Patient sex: M
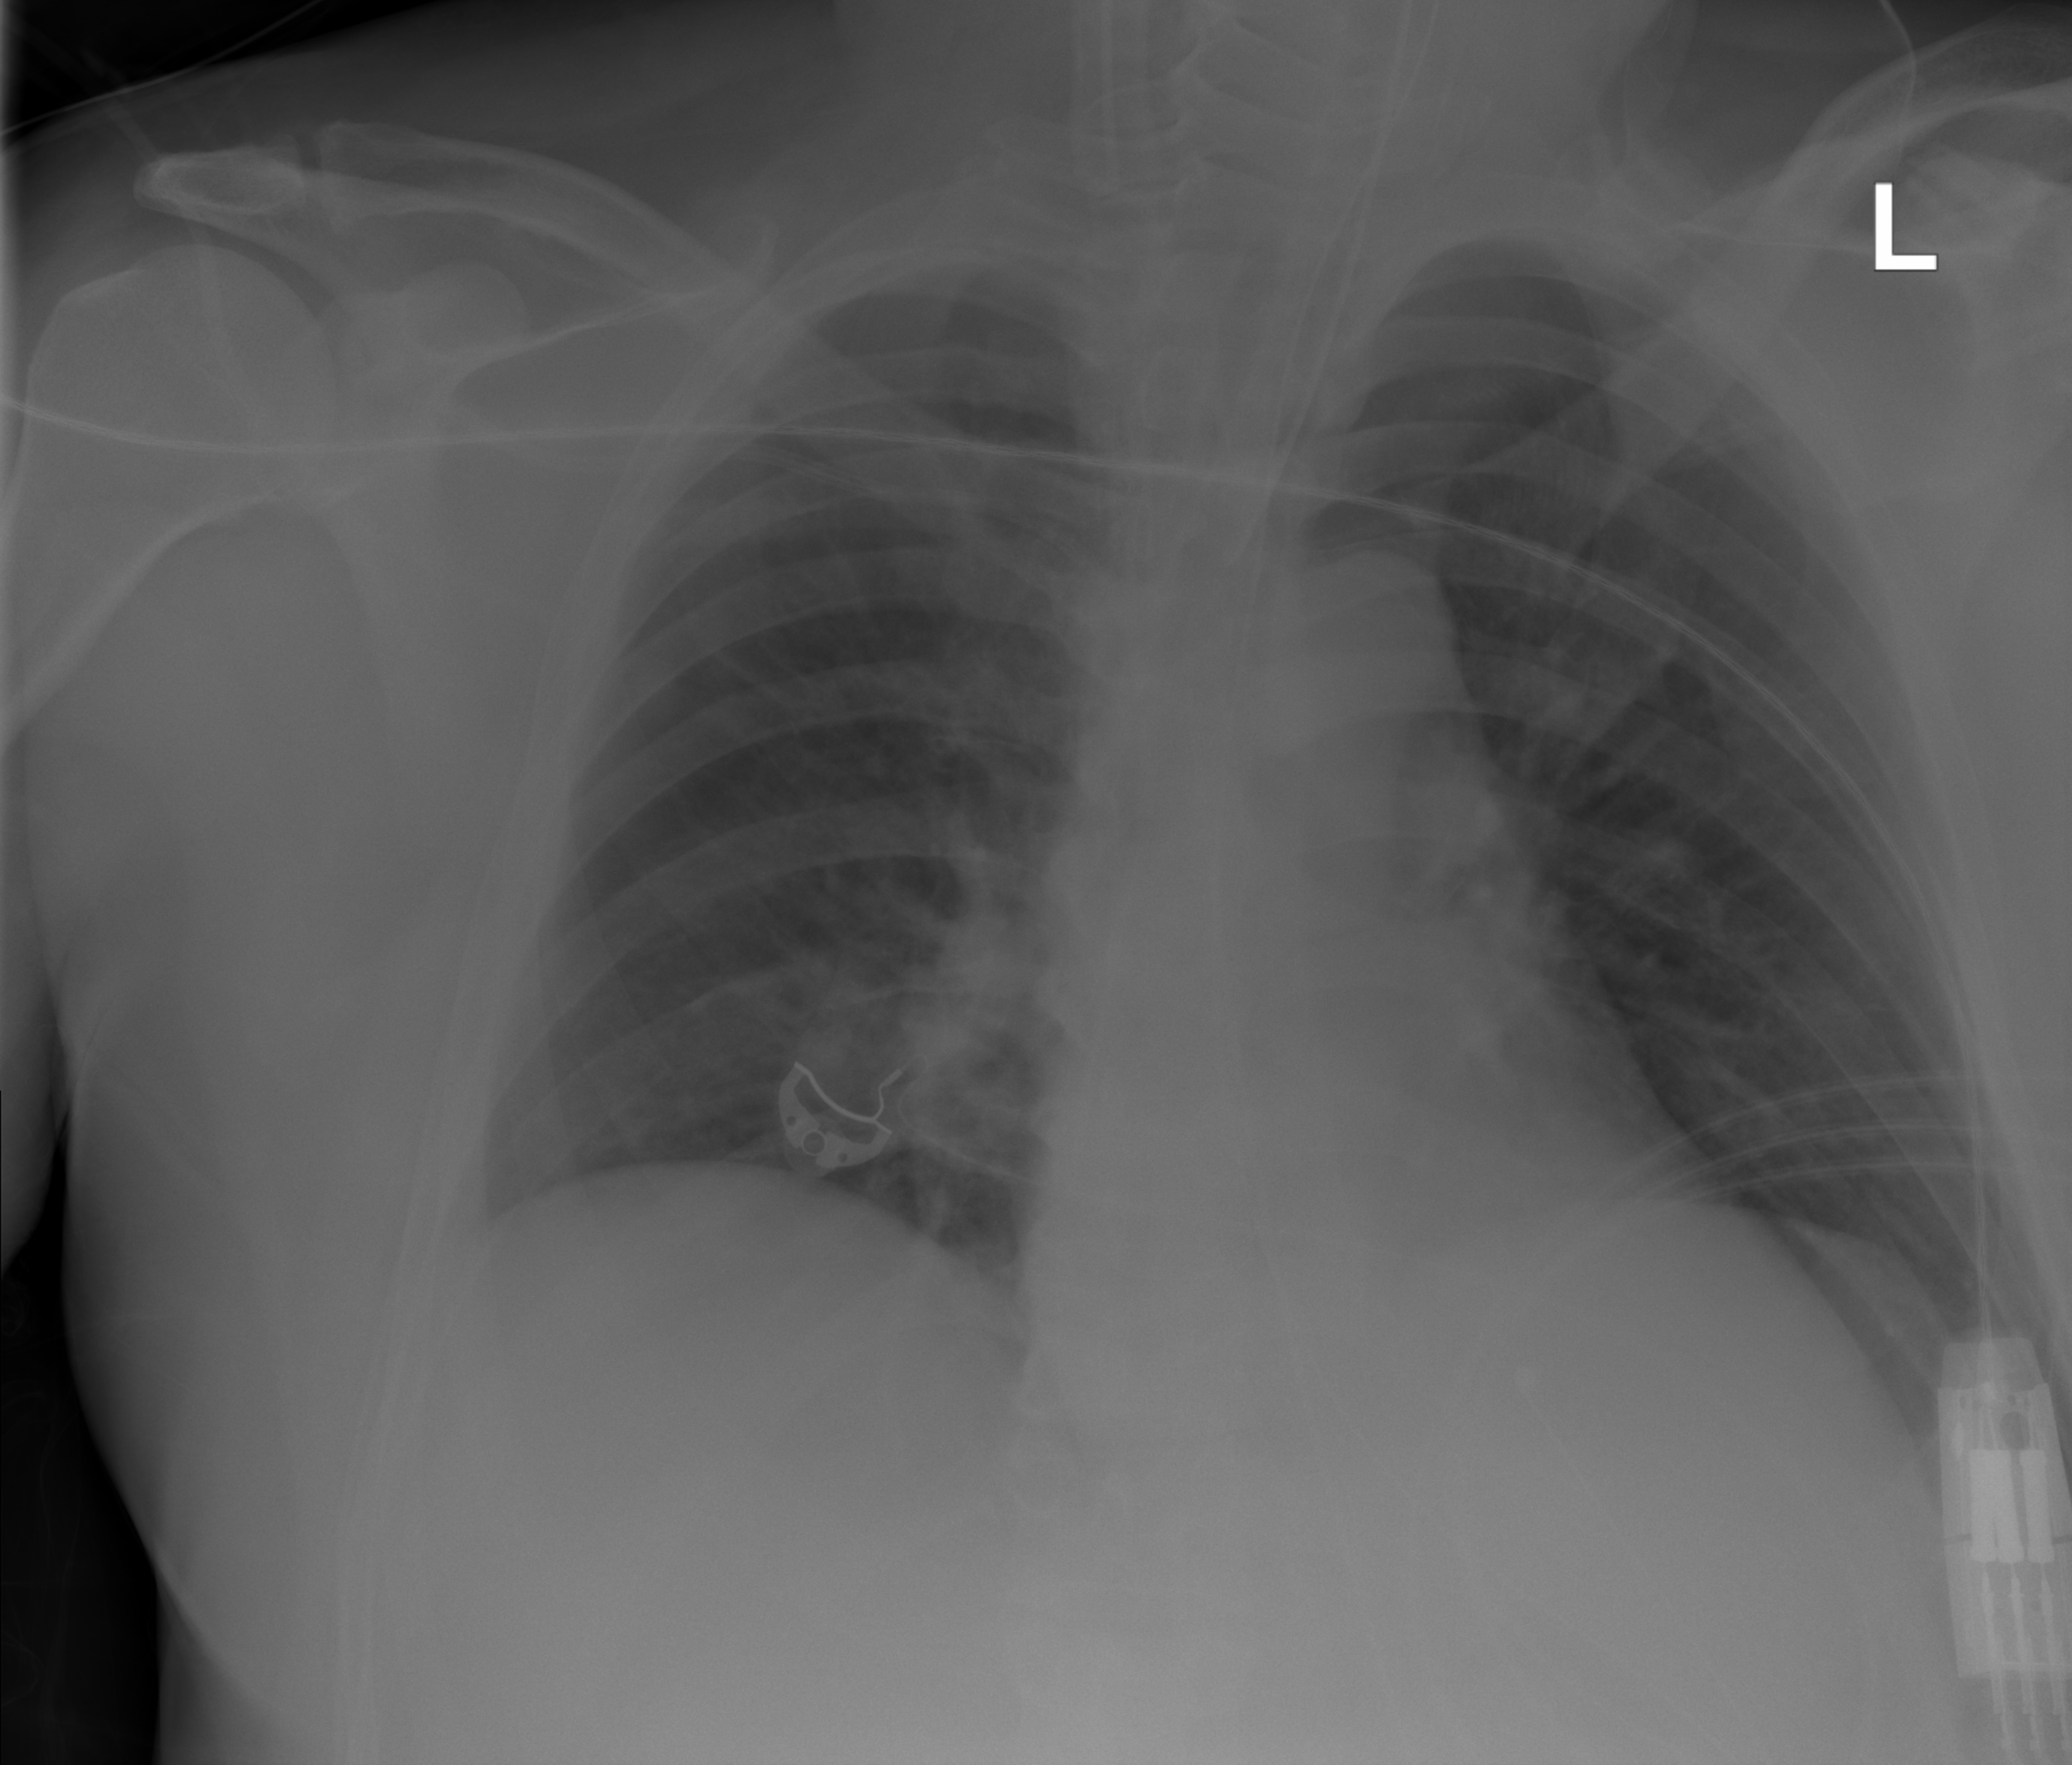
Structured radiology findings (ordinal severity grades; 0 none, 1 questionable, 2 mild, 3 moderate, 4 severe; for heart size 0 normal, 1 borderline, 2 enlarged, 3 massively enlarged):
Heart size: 0
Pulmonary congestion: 0
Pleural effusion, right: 0
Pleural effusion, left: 0
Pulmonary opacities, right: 0
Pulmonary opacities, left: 0
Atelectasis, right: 2
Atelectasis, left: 0